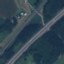
Label: Highway